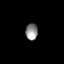
Tissue: prostate
Cell type: T cells
Senescence score: 0.7294
Nuclear area (px): 190
Mean DAPI intensity: 148.447